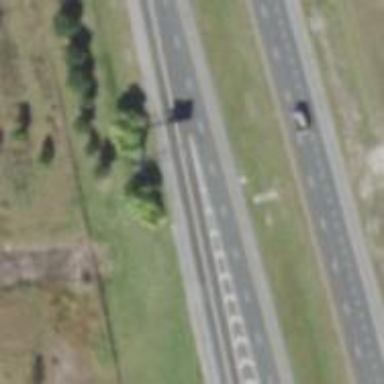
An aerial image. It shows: Asphalt motorway link.